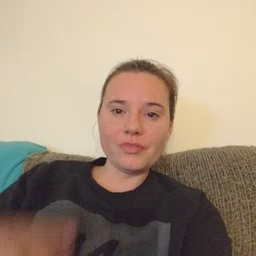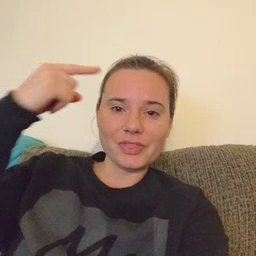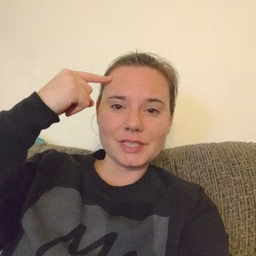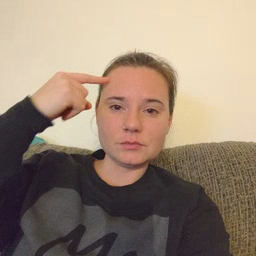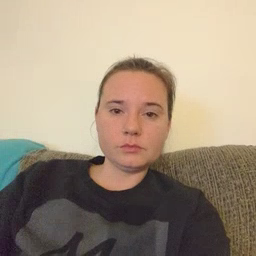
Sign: think